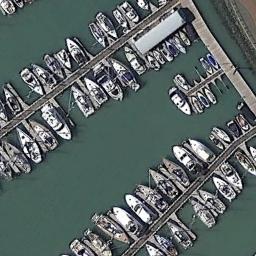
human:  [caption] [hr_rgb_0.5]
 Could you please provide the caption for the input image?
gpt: There are many ships in the harbor .

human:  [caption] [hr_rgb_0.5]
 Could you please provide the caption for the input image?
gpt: Many yachts are neatly arranged on the sea side of the harbor .

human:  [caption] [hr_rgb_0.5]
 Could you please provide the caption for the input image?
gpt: The harbor has lots of neatly docked boats and the color of the waters is green .

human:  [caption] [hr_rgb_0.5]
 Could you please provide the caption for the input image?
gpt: There are many ships in the harbor .

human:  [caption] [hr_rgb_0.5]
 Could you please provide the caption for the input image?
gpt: There are many ships docked neatly at the harbor .